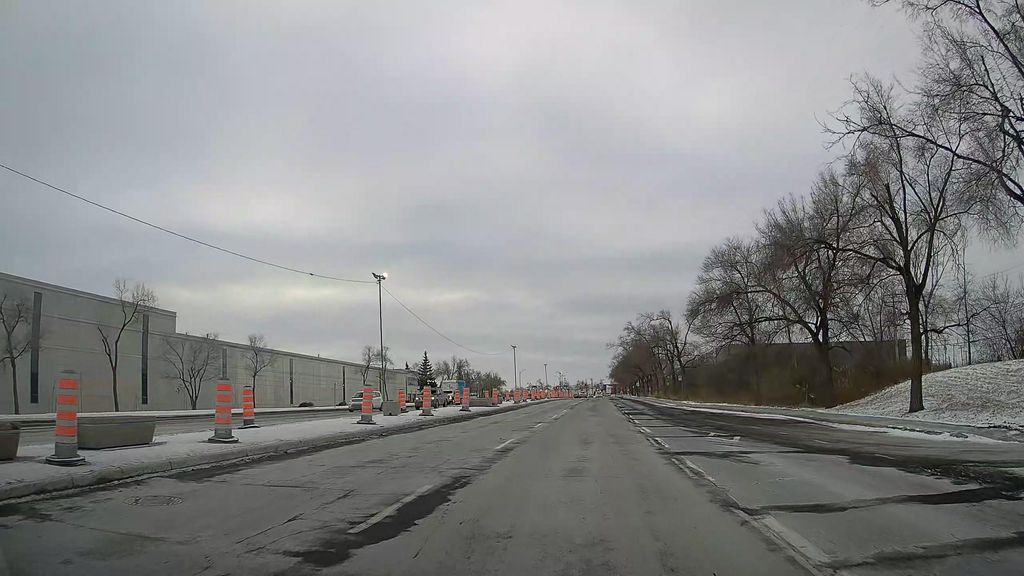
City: montreal